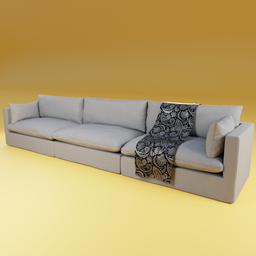
Label: furniture